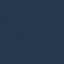
Land use / land cover class: SeaLake